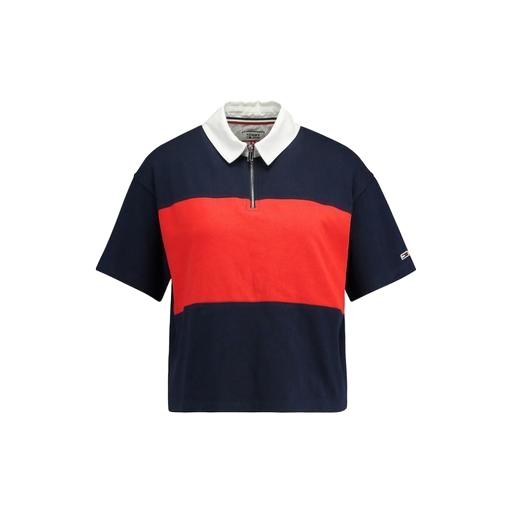
half-zip tee, polo shirt, multicolor short-sleeved varsity polo shirt, white background